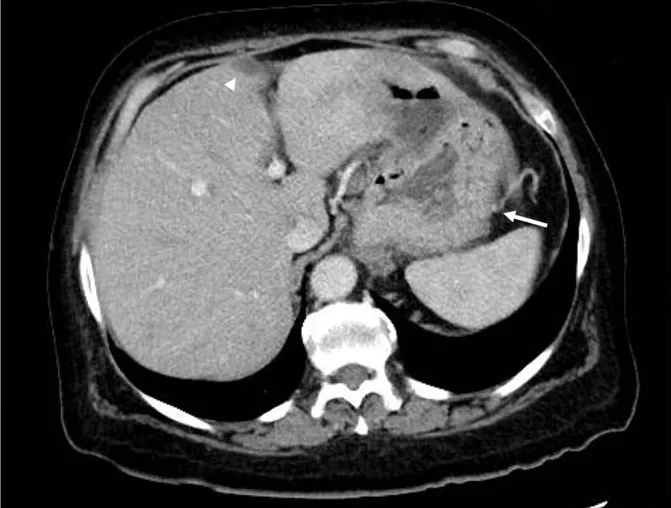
Abdominopelvic CT scan with contrast is primarily nonrevealing for a malignant process. . Nonspecific gastric fold thickening in the fundus is observed (
arrow). An incidental finding in the liver was noted by a small focal hypoattenuation in the middle segment of the left lobe of the liver adjacent to the fissure for ligamentum teres (
arrowhead). This nodule was confirmed as PET-negative on later PET/CT studies.
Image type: radiology (ct)